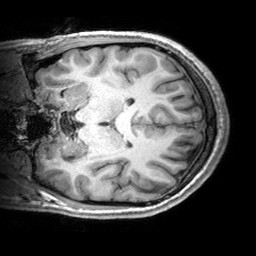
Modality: T1w
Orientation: coronal
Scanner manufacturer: siemens
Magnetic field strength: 3 T
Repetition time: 2.53 s
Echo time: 0.00299 s